Interaction volume radius: 5 \u00c5
Interaction volume height: 15 \u00c5
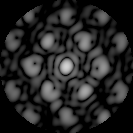
Disorder parameter: 0.3257